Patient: sex M, age 51
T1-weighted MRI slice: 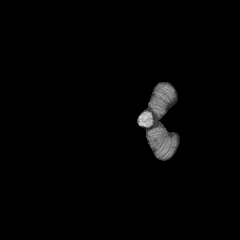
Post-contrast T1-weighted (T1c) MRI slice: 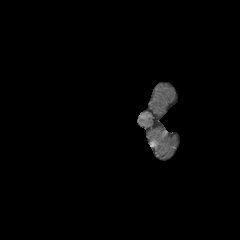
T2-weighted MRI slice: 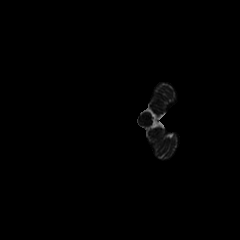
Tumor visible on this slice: no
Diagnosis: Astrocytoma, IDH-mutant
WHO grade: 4